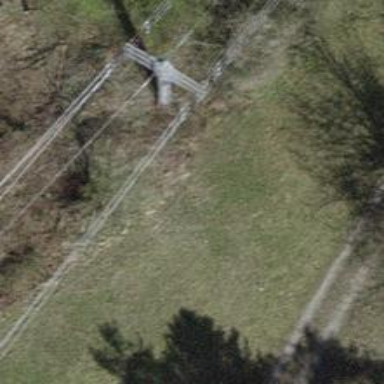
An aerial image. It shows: Power line is depicted.